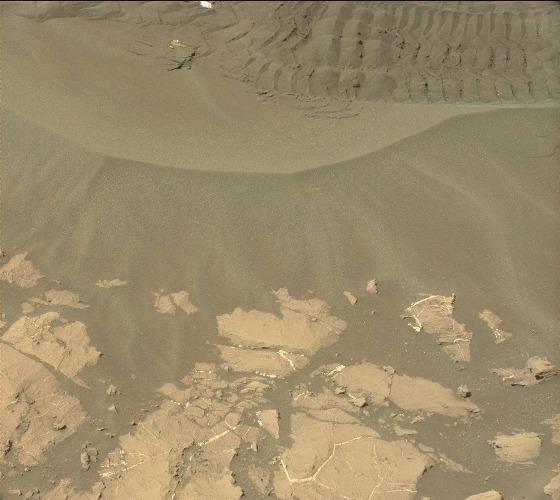
Terrain classes present: Bedrock, Gravel / Sand / Soil, Track